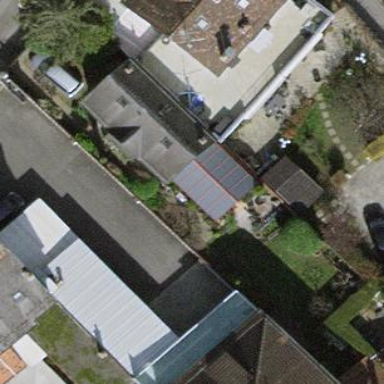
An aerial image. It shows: Garden surrounded by fence.